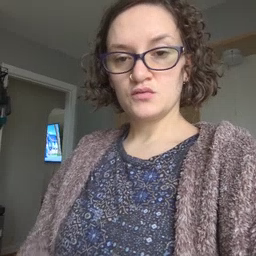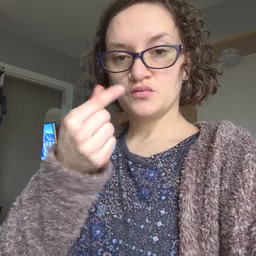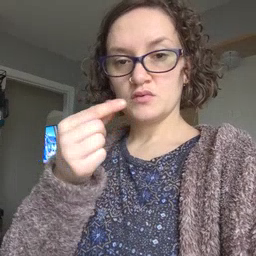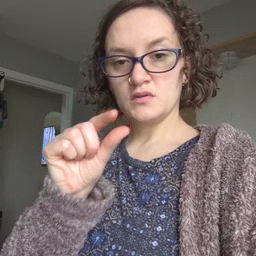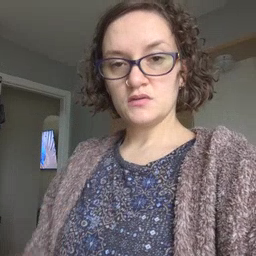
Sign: green